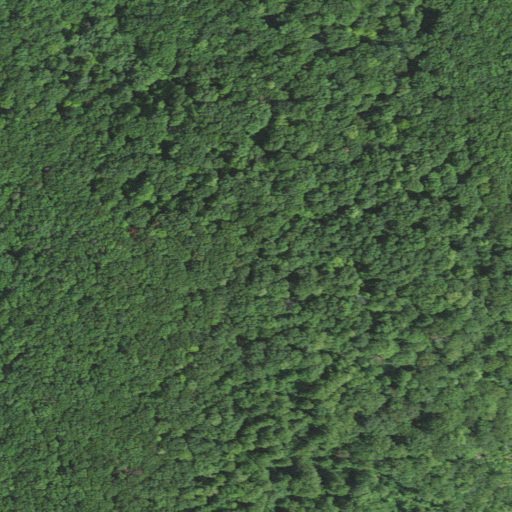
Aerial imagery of mountain in Virginia named Thomas Mountain containing deciduous forest and mixed forest